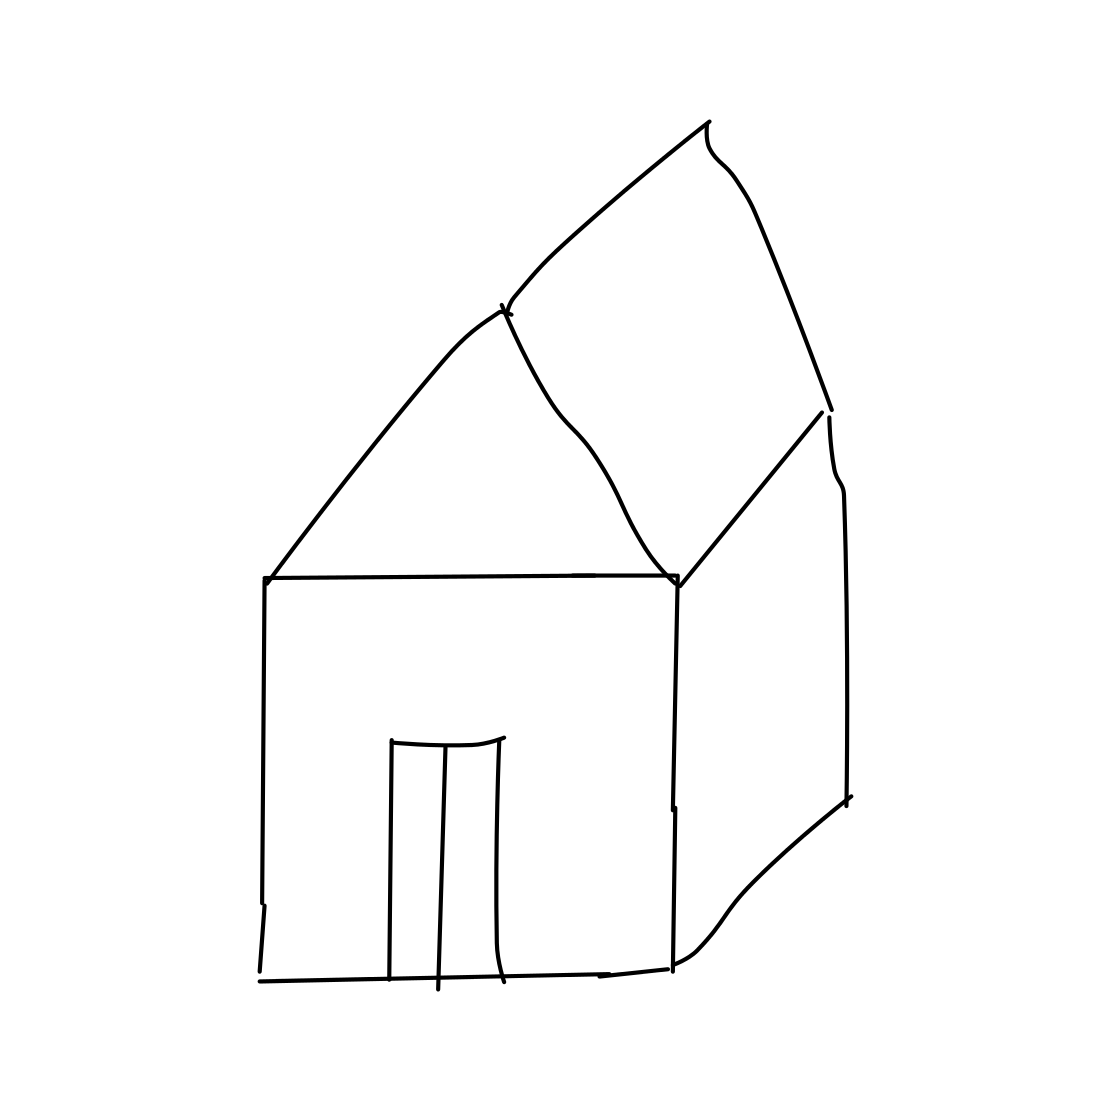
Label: barn